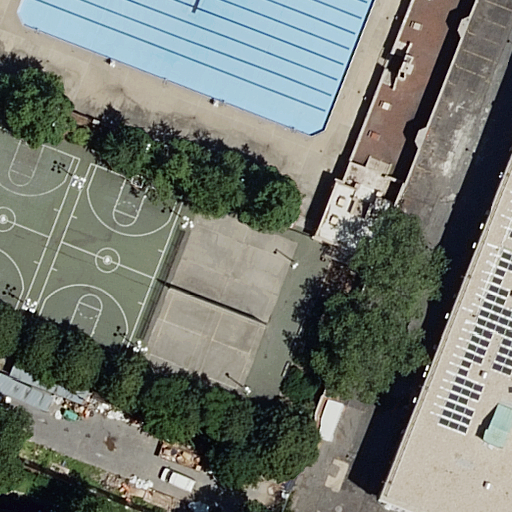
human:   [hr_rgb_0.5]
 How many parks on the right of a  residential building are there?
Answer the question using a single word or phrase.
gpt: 0

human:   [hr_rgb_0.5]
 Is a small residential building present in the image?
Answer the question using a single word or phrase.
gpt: yes

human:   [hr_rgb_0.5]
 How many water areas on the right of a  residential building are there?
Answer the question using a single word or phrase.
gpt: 0

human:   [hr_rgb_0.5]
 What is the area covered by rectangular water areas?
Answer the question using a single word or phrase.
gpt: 1077m2

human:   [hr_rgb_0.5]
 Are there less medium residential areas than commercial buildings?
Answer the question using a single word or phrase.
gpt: no

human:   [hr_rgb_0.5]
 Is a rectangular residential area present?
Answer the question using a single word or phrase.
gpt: yes

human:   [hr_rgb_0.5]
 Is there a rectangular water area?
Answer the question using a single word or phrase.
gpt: yes

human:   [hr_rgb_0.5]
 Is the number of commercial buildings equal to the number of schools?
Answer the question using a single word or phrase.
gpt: no

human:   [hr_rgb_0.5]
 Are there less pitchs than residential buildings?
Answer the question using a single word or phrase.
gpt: yes

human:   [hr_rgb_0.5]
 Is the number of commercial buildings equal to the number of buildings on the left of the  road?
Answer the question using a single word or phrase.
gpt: yes

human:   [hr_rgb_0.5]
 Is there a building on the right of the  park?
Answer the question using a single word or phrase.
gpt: yes

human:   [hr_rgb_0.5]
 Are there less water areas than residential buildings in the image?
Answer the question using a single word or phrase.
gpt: yes

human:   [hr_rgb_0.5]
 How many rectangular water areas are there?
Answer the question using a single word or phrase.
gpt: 1

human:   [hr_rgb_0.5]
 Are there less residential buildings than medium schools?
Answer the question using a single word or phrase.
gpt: no

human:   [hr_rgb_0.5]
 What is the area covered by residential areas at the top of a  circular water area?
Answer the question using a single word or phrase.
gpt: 0m2

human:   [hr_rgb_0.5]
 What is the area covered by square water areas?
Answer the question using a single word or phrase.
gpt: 0m2

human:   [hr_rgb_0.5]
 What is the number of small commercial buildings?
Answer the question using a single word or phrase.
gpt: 0

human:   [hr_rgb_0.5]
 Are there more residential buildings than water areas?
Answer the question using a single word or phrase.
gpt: yes

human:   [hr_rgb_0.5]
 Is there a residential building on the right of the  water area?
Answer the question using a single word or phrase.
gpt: yes

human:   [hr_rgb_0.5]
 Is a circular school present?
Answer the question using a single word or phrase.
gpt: no

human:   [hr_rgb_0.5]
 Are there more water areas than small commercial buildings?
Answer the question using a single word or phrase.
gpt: yes

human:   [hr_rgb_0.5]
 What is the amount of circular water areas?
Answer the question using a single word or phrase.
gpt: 0

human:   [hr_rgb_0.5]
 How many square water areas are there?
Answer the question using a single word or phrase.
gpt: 0

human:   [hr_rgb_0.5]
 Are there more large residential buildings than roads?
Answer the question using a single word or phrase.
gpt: no

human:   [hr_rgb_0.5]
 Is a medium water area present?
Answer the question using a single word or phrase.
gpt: no

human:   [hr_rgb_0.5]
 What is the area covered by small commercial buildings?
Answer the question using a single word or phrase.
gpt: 0m2

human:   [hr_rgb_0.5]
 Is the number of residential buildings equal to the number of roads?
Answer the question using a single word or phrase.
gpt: no

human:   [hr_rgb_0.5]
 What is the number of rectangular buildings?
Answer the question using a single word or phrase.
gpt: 3

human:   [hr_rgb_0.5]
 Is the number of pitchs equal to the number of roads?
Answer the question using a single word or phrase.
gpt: no

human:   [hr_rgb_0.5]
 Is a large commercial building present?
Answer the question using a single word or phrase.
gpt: no

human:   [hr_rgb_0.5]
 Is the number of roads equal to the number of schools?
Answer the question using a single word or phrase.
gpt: yes

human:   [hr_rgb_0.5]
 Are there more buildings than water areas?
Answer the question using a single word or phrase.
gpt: yes

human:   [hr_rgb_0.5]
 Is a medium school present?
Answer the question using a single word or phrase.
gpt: no

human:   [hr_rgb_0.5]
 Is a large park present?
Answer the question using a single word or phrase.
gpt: yes

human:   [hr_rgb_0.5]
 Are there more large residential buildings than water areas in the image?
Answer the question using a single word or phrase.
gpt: no

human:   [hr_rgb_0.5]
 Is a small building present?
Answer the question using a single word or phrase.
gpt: yes